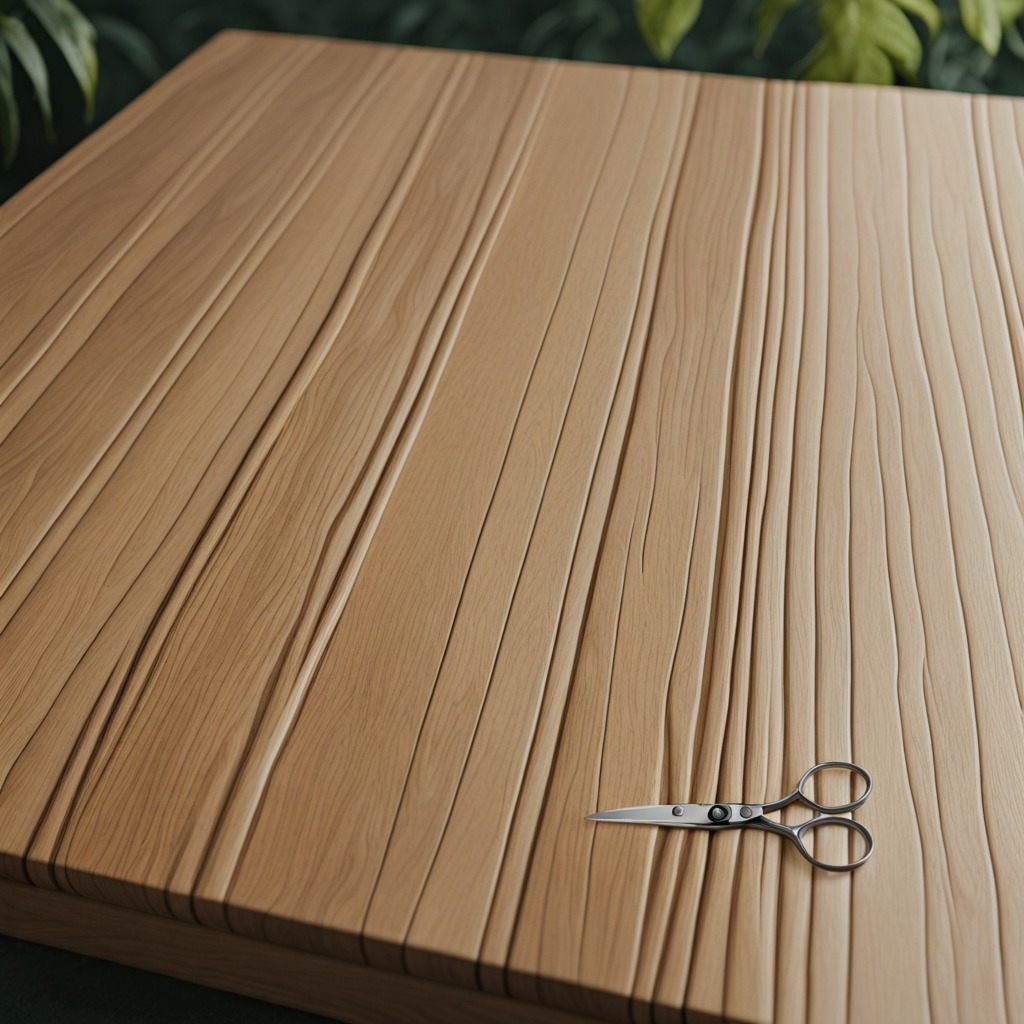
A scissor is lying on a wooden table inside a jungle field workshop tent humid ambient light worn but